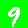
Digit: 9